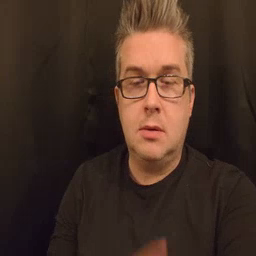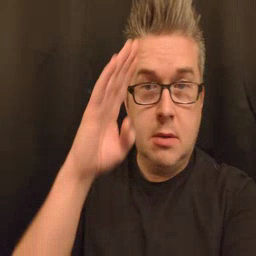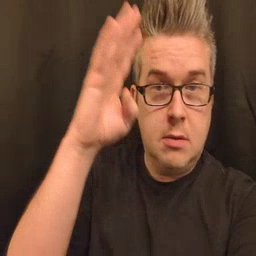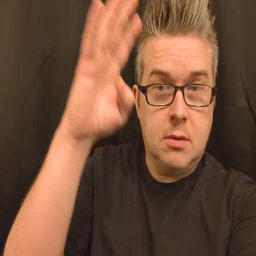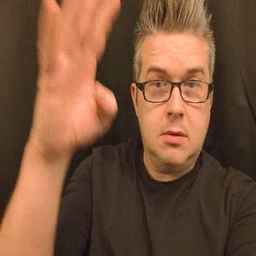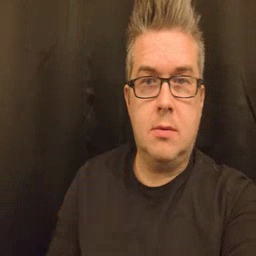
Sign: pretend